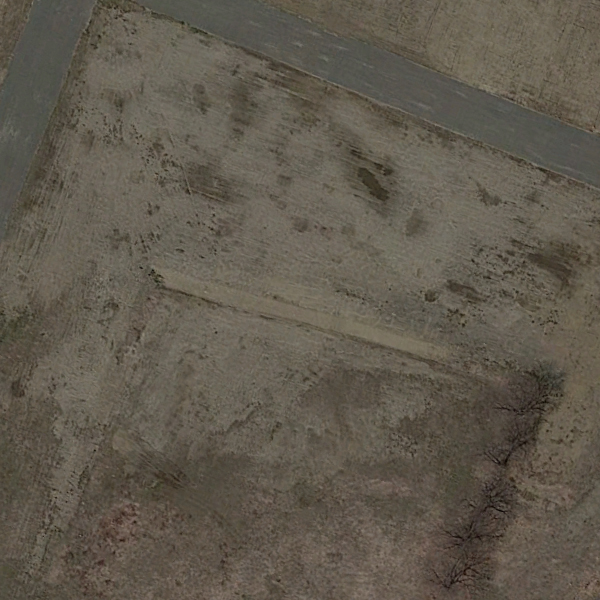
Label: BareLand